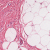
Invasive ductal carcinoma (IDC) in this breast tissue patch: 0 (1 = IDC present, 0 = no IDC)